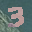
Label: 3